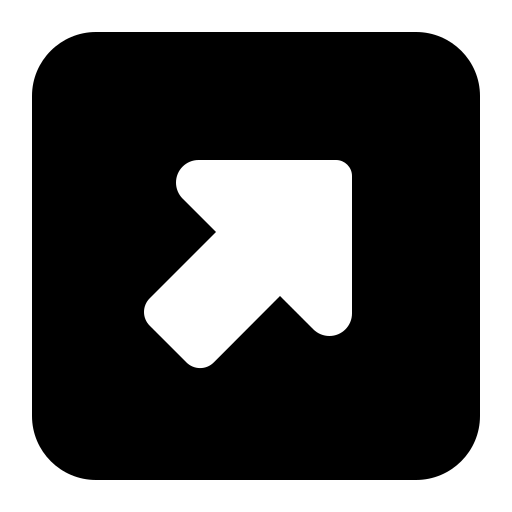
Tags: icon, FontAwesome, fa-icon, solid, square, up, right